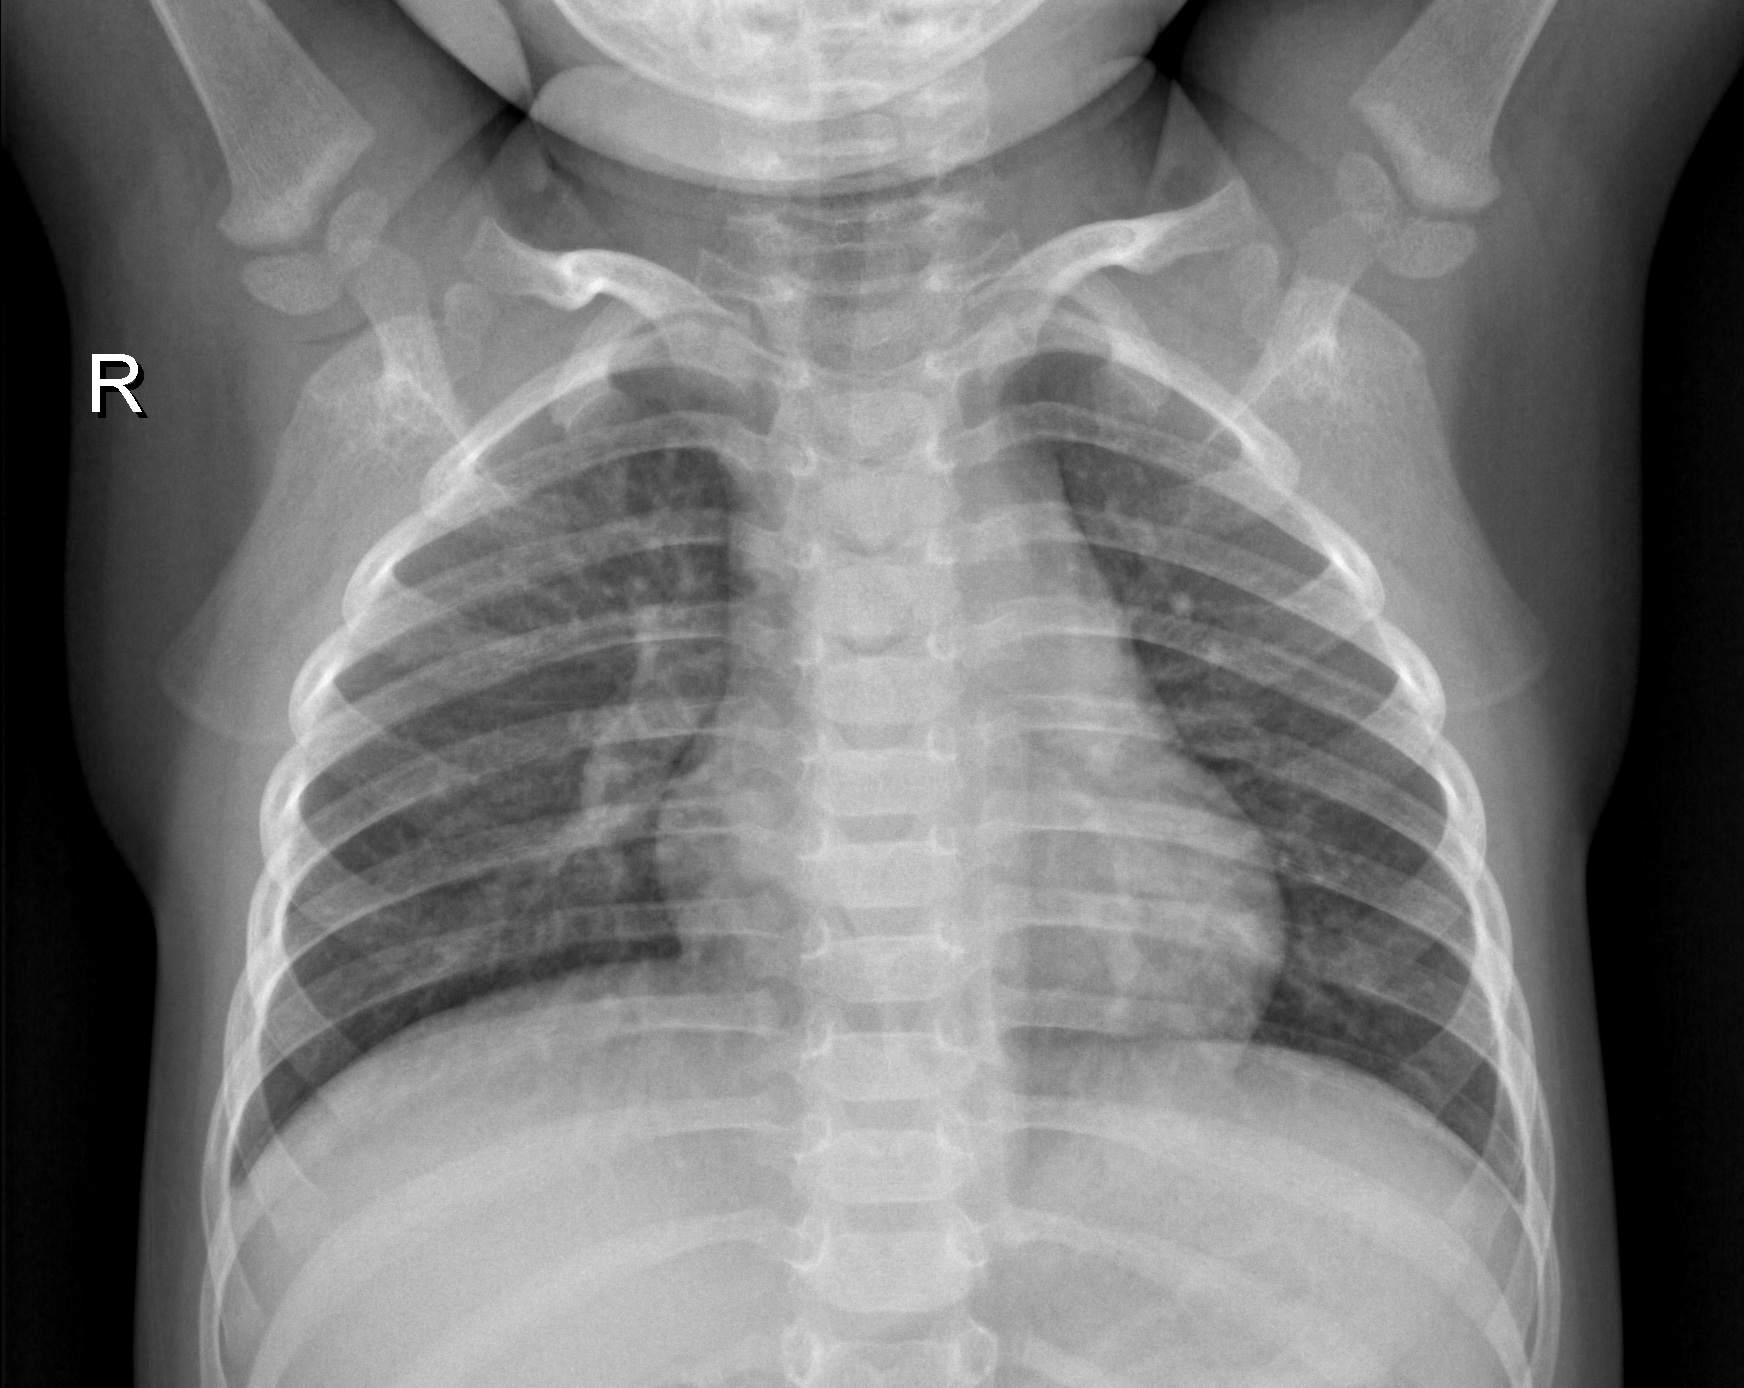
Diagnosis: NORMAL